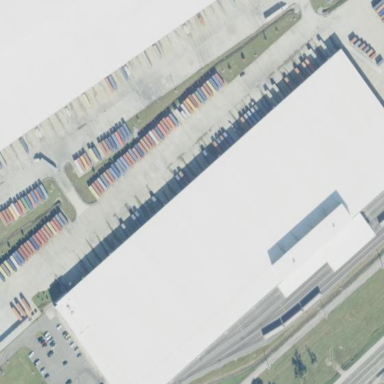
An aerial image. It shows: Warehouse building.